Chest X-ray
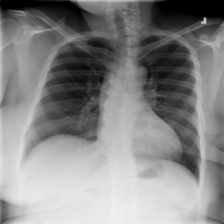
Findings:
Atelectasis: negative
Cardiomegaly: negative
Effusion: negative
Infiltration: negative
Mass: negative
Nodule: negative
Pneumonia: negative
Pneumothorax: negative
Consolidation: negative
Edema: negative
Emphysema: negative
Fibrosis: negative
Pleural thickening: negative
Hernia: negative